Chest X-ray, AP view. Patient: 47 years old, sex M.
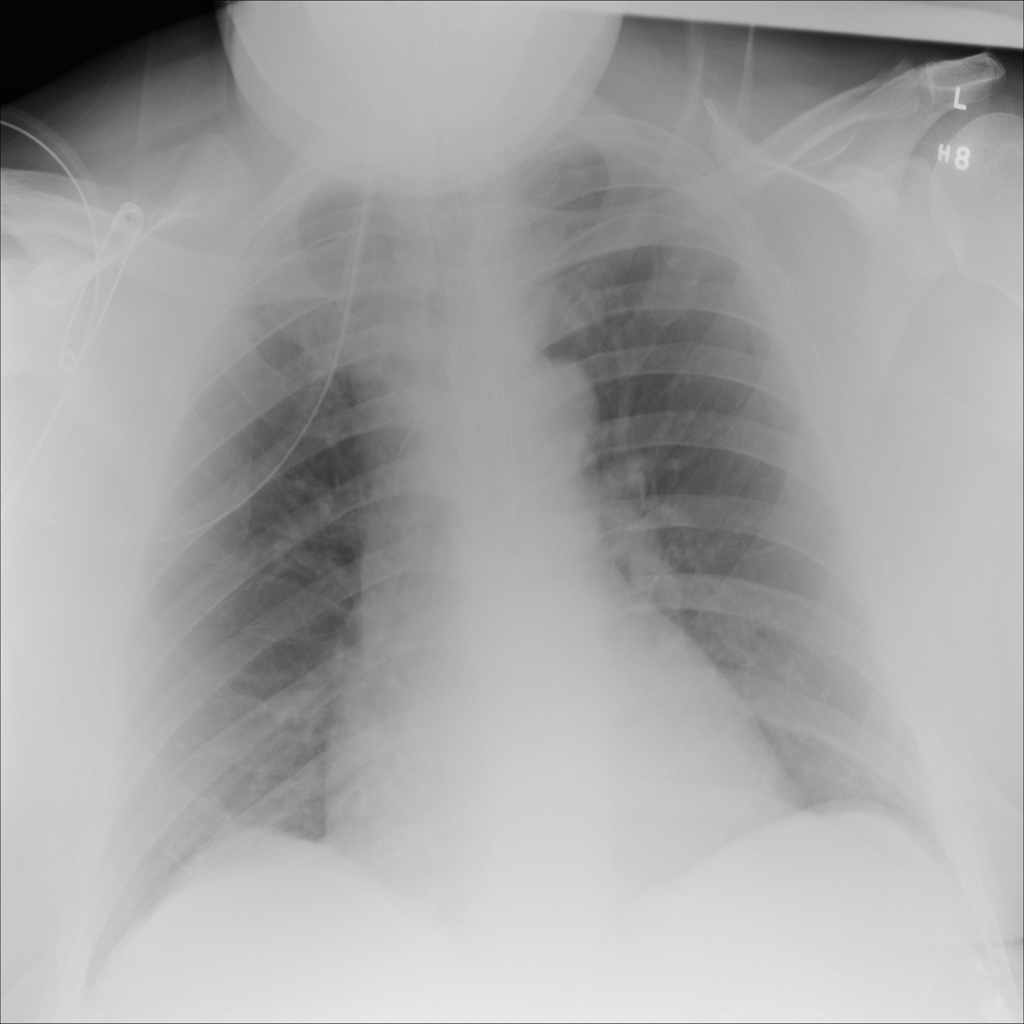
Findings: No Finding